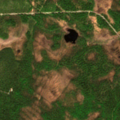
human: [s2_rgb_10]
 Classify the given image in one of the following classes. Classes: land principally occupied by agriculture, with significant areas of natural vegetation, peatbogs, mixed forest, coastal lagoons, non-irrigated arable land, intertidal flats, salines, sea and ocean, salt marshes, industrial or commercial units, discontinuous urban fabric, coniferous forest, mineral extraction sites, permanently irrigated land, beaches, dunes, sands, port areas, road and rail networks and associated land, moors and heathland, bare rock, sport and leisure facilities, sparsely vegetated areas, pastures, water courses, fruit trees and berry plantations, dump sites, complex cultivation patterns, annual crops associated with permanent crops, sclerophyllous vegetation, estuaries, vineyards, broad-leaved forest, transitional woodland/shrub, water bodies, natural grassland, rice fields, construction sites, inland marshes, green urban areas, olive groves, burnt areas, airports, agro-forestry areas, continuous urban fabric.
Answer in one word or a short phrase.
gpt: coniferous forest, mixed forest, transitional woodland/shrub